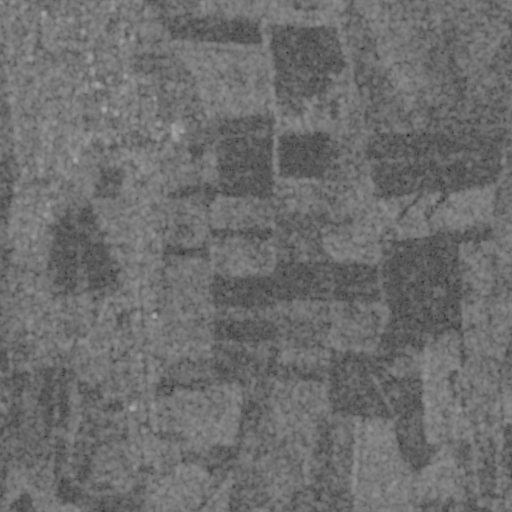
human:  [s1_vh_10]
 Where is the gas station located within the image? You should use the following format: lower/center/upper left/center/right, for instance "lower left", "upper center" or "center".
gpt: The gas station is located in the upper left of the image.
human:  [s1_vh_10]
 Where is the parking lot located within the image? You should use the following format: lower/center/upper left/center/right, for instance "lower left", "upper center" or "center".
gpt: The parking lot is located in the upper left of the image.
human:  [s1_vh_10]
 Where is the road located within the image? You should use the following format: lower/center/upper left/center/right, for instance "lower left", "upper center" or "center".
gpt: There is no road in the image.

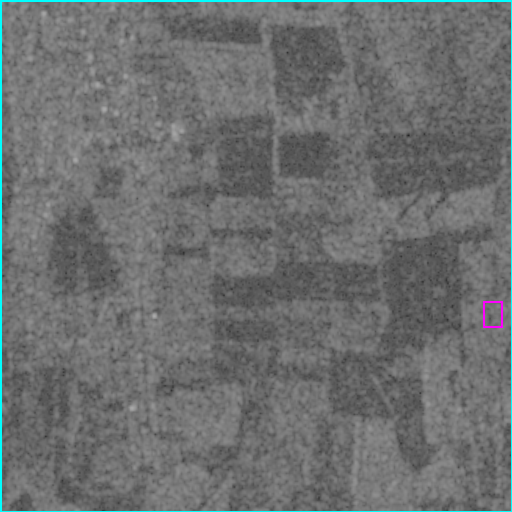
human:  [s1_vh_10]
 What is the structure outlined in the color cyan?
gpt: The structure outlined in cyan is a crop field.
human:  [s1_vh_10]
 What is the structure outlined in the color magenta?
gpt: The structure outlined in magenta is a park.
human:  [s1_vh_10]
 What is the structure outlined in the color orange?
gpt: There is no orange outline.